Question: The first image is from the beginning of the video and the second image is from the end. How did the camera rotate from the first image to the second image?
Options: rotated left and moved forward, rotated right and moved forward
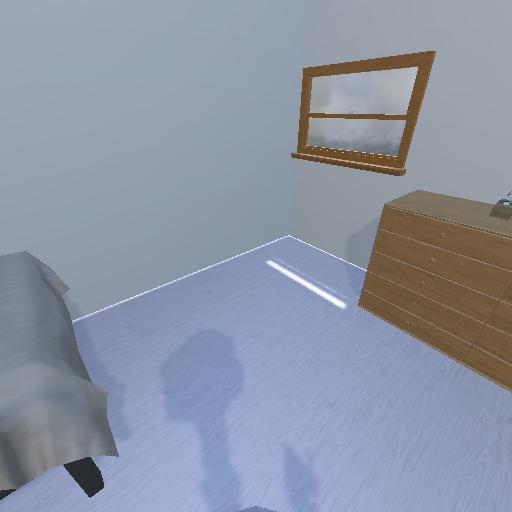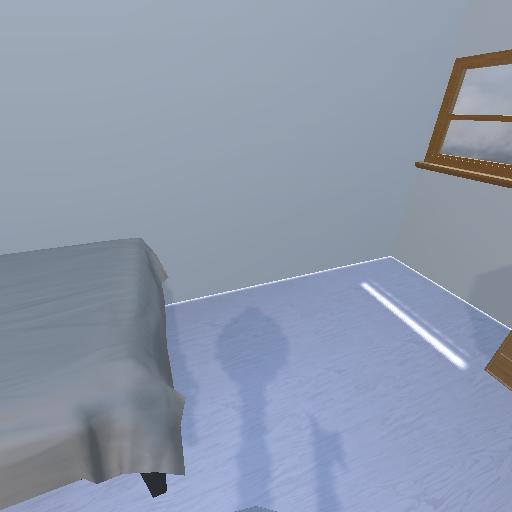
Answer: rotated left and moved forward